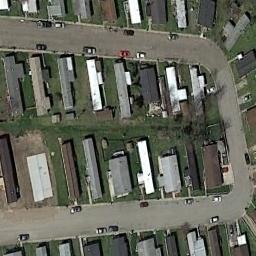
Label: residential